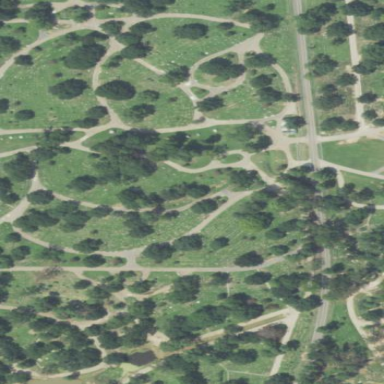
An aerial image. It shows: Cemetery.